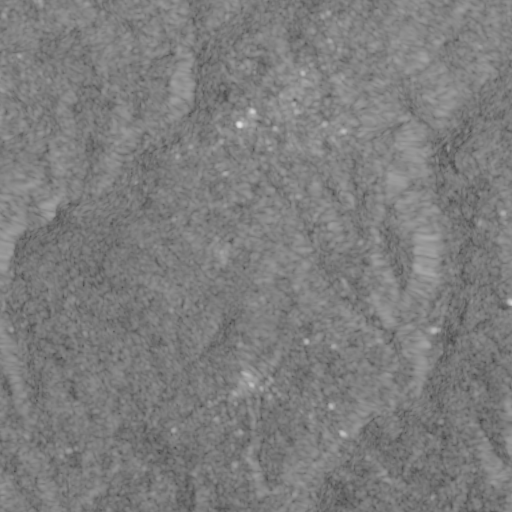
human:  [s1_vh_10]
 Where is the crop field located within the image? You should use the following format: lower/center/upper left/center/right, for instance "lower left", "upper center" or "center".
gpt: The crop field is located in the upper left of the image.
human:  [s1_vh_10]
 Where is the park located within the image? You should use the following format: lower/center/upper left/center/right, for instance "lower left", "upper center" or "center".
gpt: The park is located in the upper center of the image.
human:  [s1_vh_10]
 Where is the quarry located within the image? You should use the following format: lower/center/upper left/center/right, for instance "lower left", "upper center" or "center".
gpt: The quarry is located in the center of the image.
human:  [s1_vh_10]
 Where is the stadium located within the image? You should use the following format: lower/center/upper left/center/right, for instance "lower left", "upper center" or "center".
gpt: The stadium is located in the upper center of the image.
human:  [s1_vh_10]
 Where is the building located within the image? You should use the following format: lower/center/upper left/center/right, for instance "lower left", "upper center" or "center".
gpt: There is no building in the image.

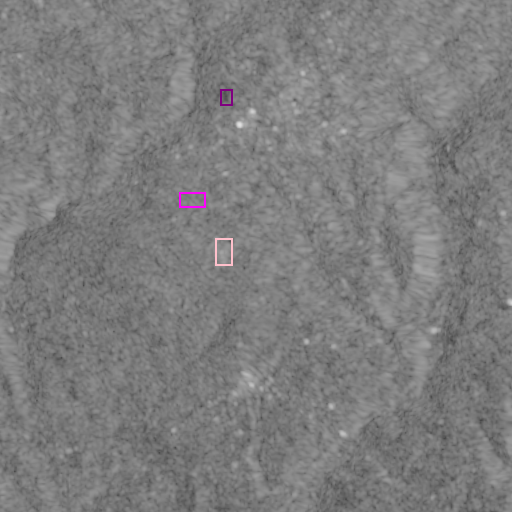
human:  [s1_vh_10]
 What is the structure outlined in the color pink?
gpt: The structure outlined in pink is a park.
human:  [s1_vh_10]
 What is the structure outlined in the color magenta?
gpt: The structure outlined in magenta is a quarry.
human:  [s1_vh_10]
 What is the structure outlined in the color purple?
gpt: The structure outlined in purple is a stadium.
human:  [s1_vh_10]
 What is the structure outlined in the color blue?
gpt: There is no blue outline.